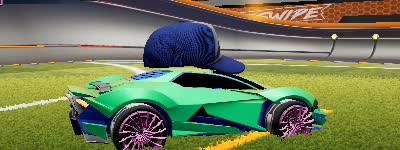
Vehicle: werewolf